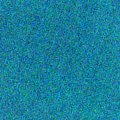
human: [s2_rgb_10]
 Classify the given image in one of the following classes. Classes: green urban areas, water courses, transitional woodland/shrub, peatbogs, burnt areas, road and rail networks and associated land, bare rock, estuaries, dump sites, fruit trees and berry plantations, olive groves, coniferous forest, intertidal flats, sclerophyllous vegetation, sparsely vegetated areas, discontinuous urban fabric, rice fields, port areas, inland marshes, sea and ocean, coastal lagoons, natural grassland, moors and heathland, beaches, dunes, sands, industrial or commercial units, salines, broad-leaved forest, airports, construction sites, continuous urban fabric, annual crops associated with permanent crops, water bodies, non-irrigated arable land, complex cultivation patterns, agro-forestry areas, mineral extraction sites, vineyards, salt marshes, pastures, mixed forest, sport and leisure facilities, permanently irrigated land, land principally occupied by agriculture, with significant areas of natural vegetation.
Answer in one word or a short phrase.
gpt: sea and ocean